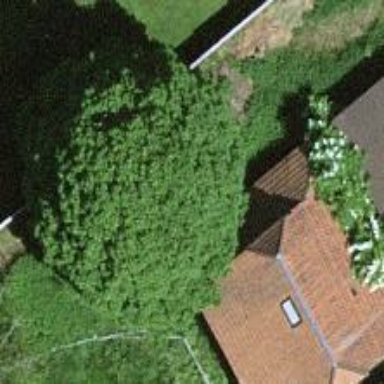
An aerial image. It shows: Barn.